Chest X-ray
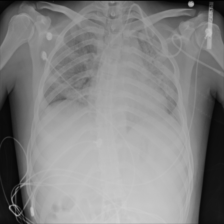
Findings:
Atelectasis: negative
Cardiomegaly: negative
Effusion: negative
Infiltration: negative
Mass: negative
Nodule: negative
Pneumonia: negative
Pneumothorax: negative
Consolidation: negative
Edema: negative
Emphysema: negative
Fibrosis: negative
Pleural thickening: negative
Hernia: negative